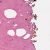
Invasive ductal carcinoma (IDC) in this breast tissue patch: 0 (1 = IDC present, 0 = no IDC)